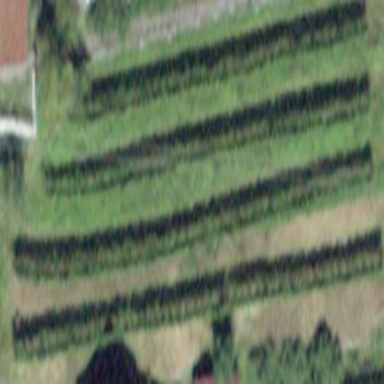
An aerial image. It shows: Vineyard where grapes are grown.